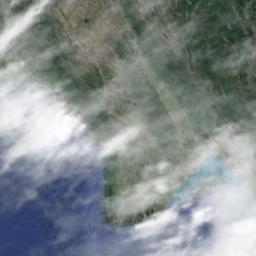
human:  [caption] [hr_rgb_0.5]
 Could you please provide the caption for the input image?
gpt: There is a little thin cloud above the brown farmland .

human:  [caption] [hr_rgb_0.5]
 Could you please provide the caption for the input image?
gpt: The white cloud is above green land and blue sea .

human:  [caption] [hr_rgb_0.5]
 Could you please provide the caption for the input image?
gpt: The stratus clouds are located above the sea and the land covered by some vegetation .

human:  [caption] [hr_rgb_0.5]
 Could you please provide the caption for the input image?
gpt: Large fluffy white clouds on green land and blue sea .

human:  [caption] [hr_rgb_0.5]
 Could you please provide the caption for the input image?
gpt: There are some gauzy clouds over a shore .